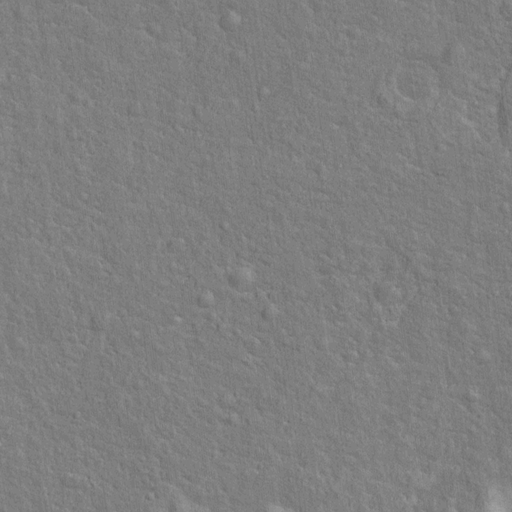
Classes present: Background, Cone